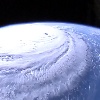
Label: cloud